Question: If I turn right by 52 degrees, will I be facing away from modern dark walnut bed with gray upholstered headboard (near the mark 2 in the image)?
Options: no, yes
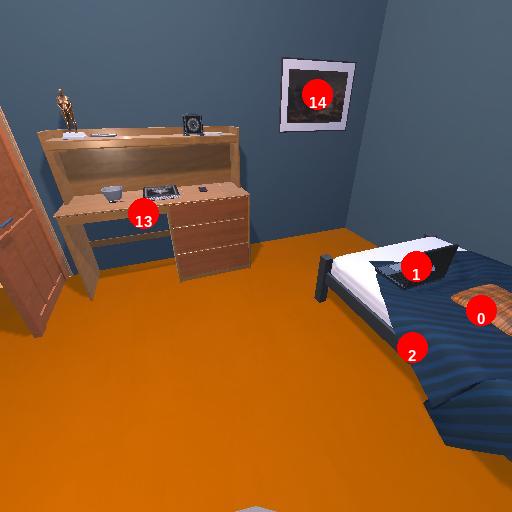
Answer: no